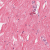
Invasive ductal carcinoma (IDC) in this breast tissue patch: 0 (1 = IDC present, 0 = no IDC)